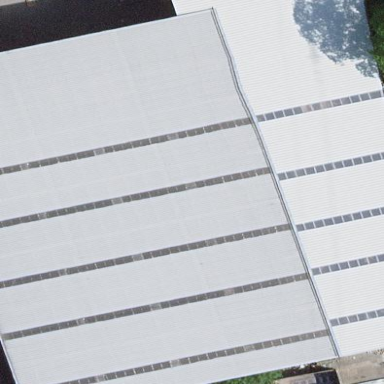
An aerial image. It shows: View of roof of building.